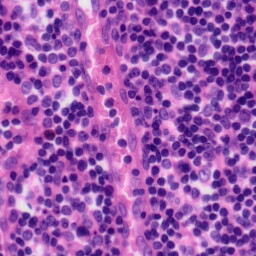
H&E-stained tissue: Tonsil